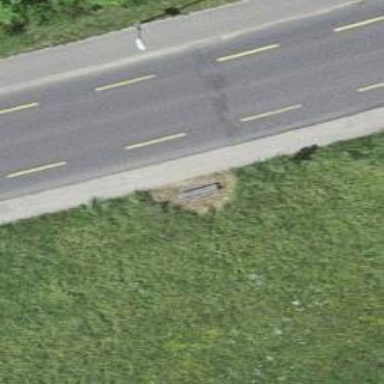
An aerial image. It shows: Brown bench in the vicinity.